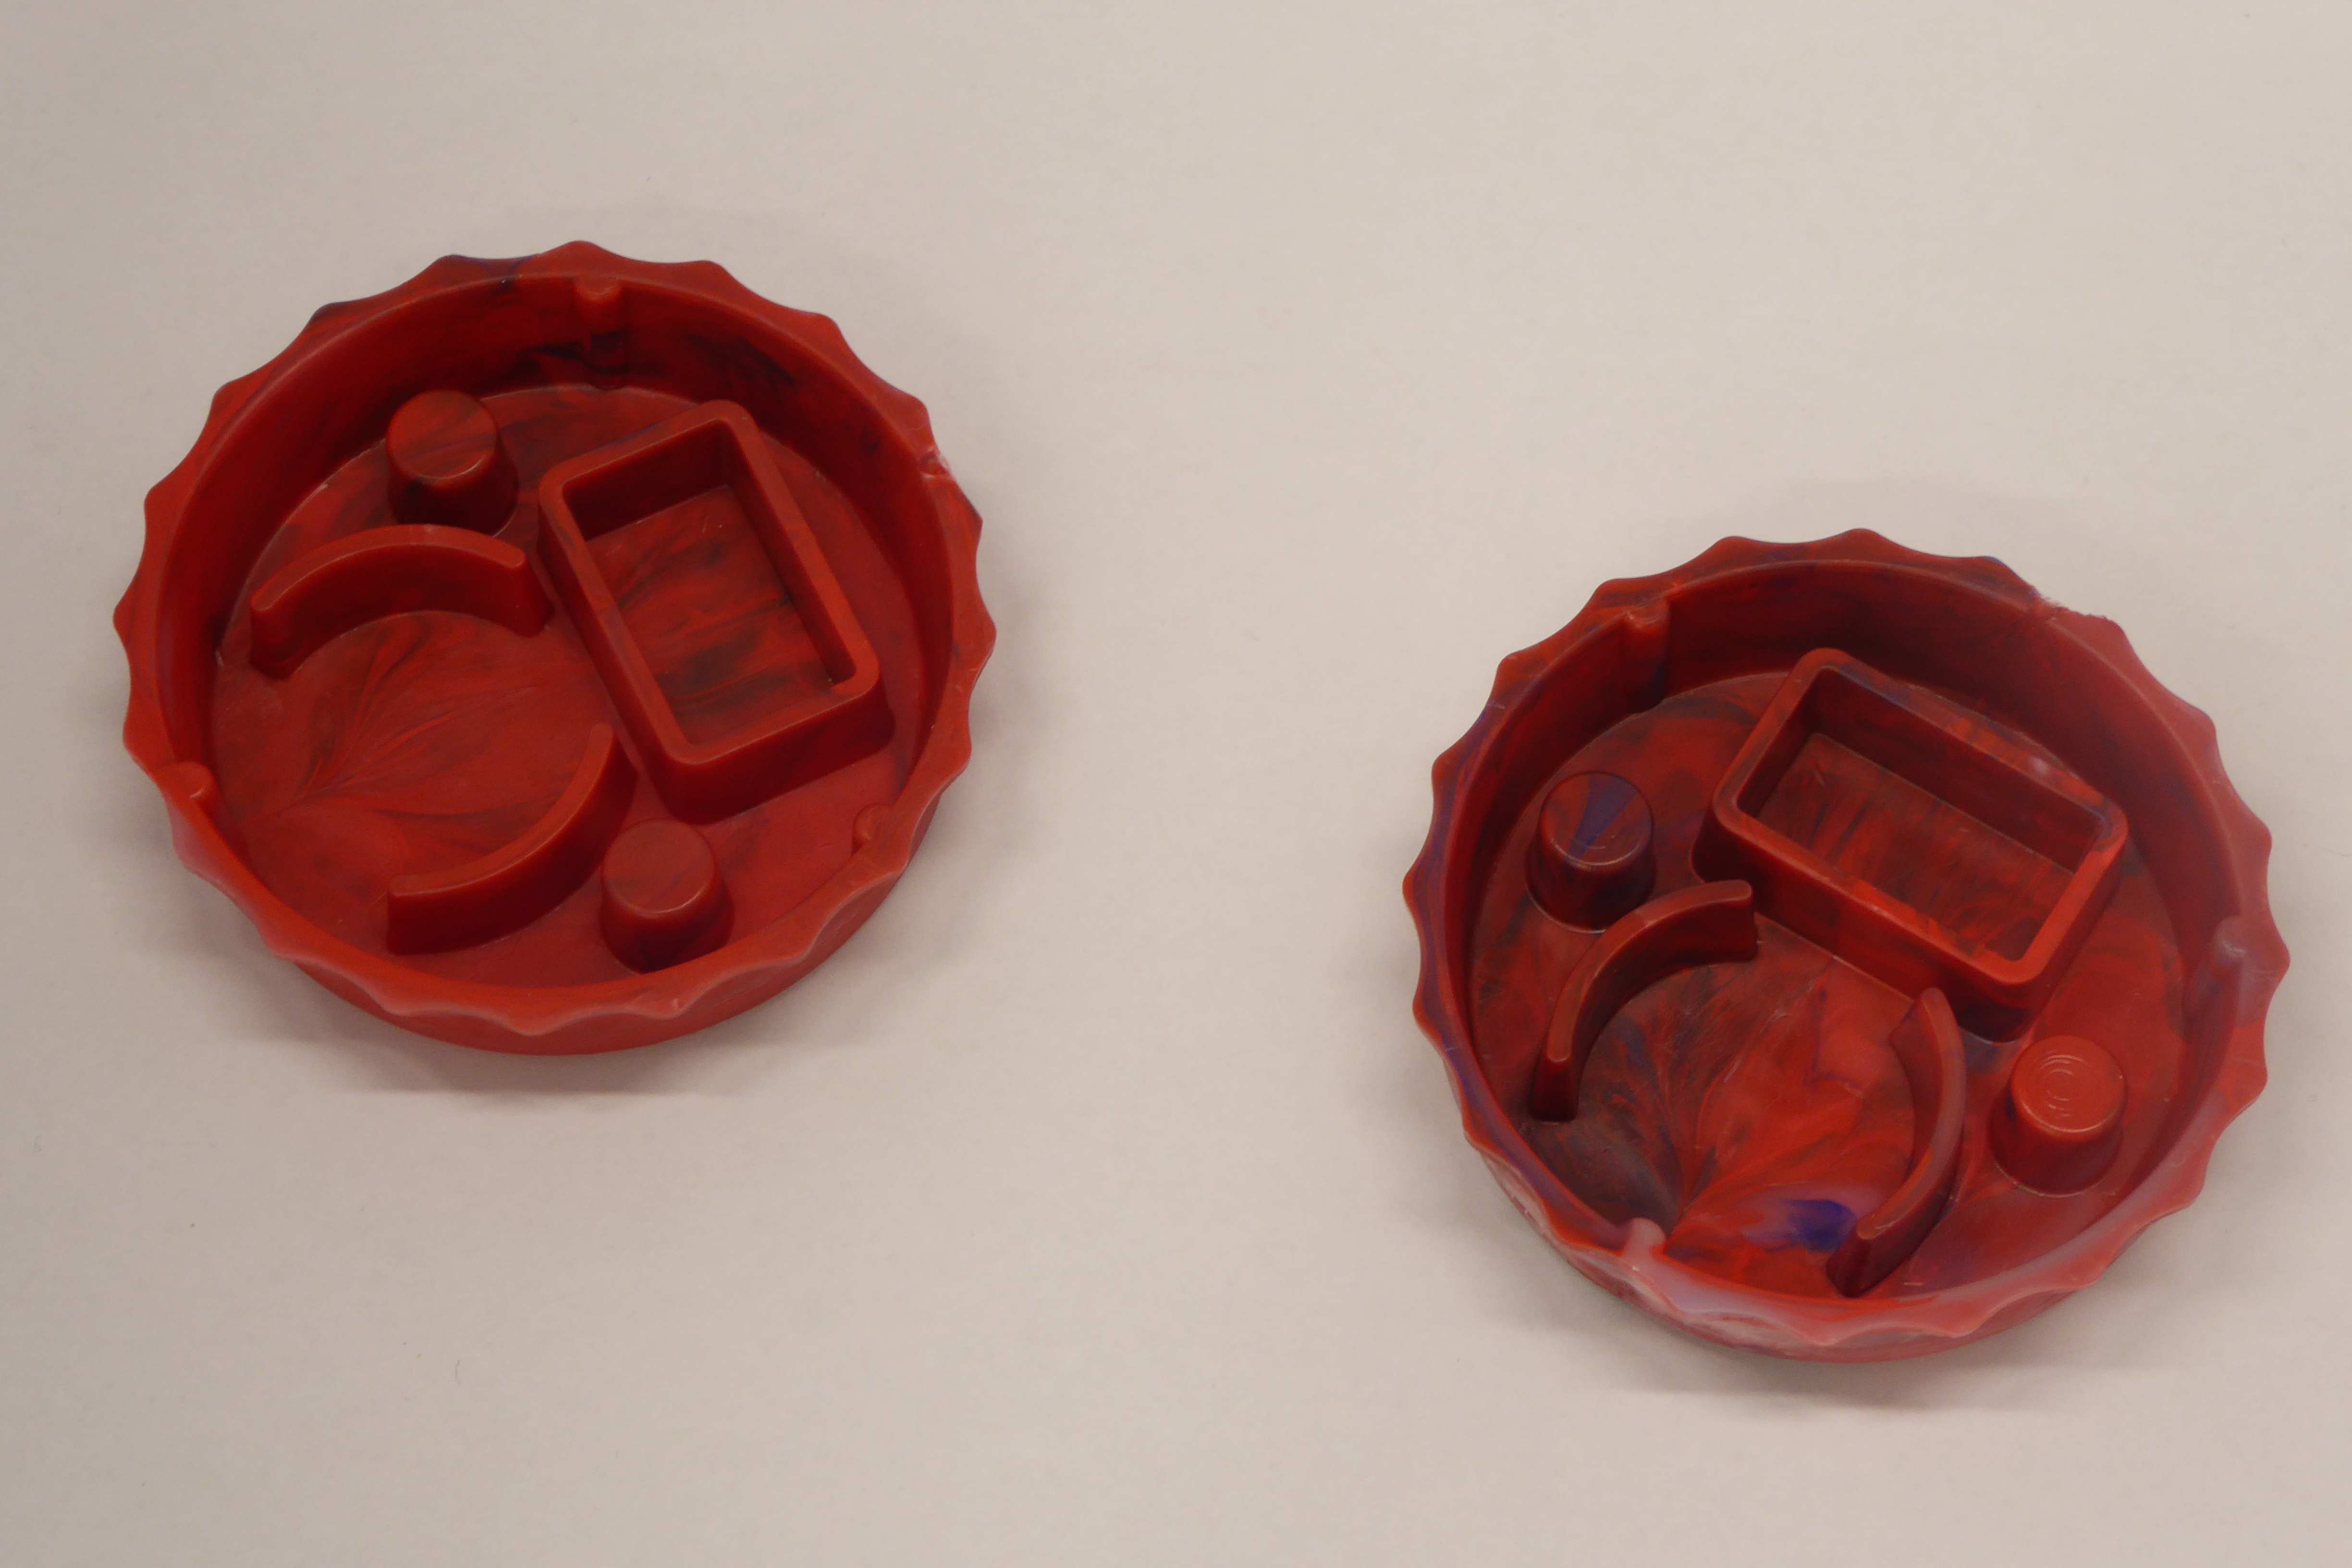
Label: Bottle Opener - Cover